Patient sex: F
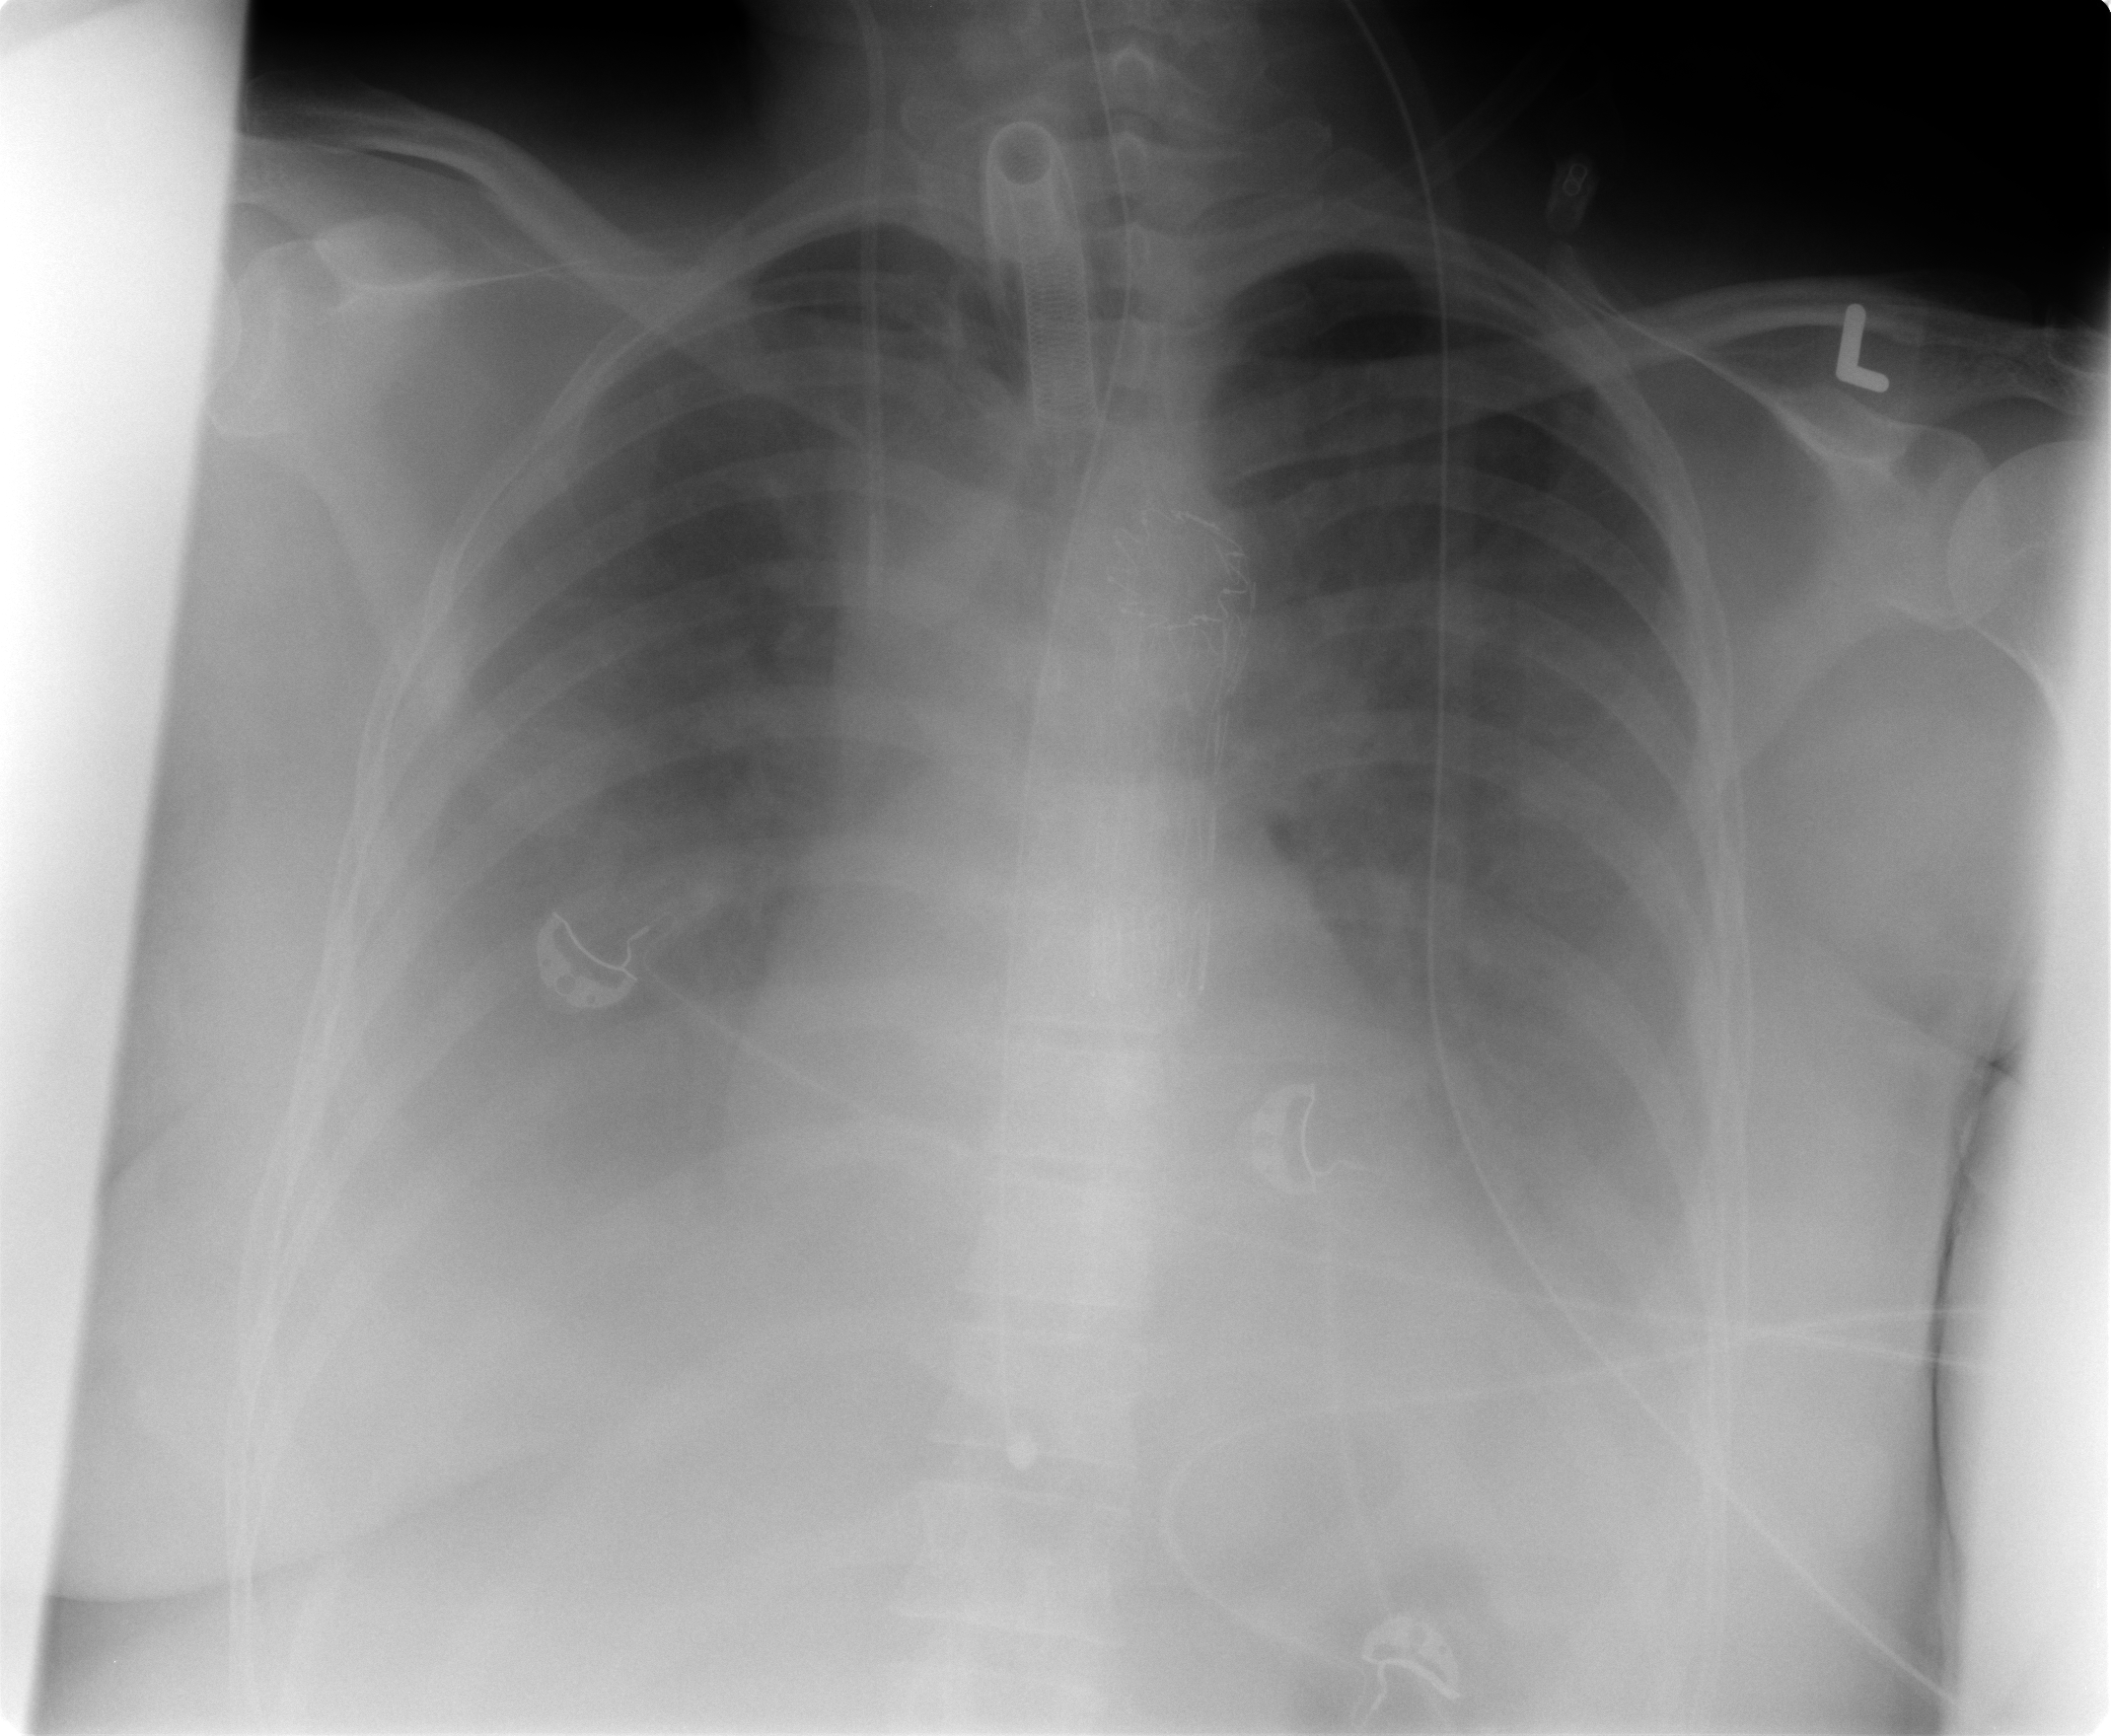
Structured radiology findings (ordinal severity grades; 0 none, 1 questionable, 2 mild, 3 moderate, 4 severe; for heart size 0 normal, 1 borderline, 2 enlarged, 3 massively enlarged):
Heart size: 0
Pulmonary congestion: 2
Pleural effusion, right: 3
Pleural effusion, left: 3
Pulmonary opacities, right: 0
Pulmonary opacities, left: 0
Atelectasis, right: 2
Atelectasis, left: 2